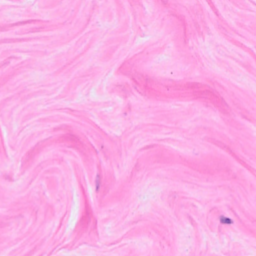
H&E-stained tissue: Breast